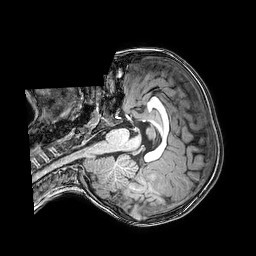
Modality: T1w
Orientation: axial
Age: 6
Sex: male
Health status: healthy